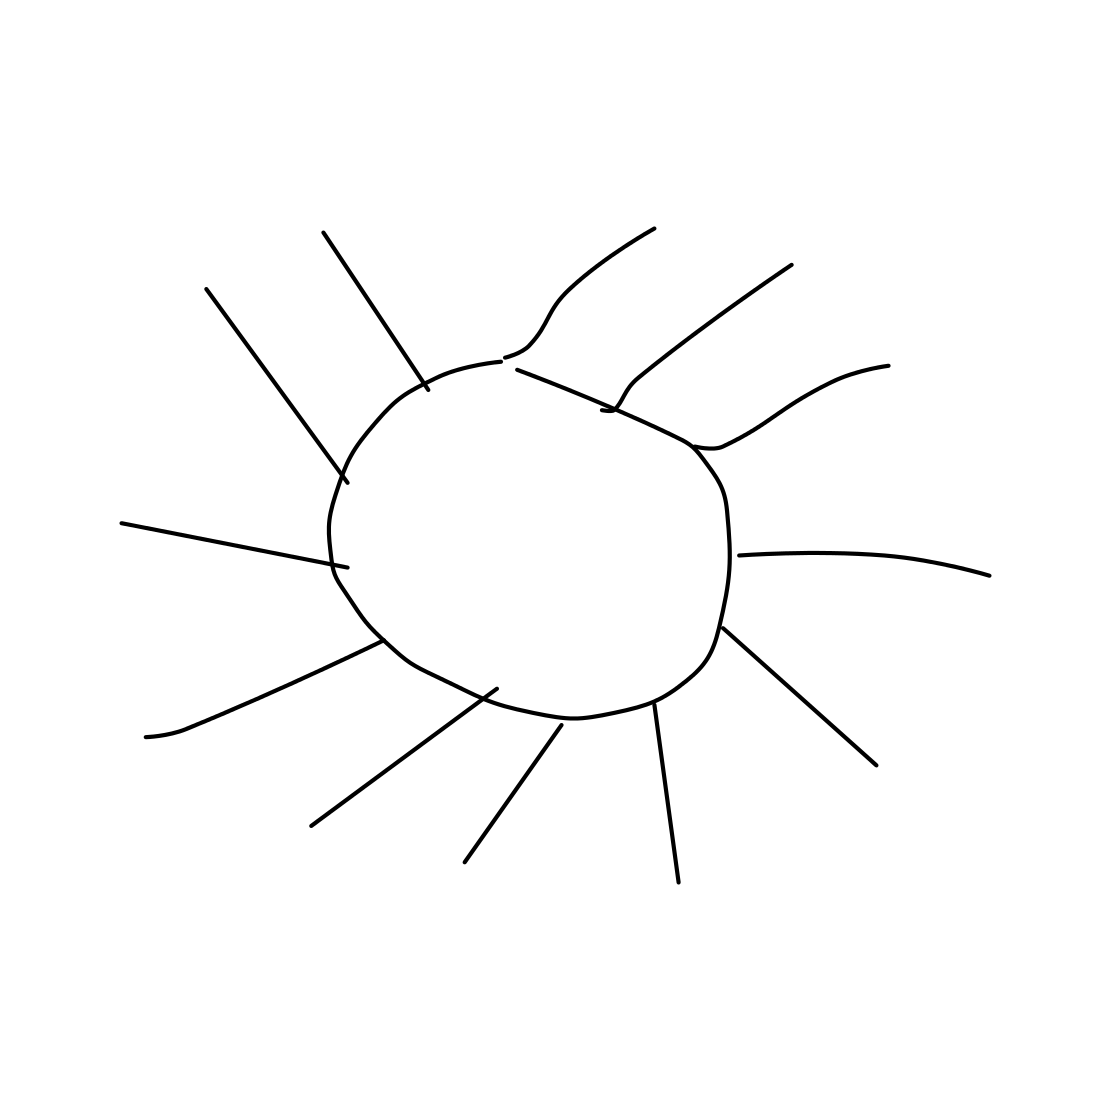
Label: sun